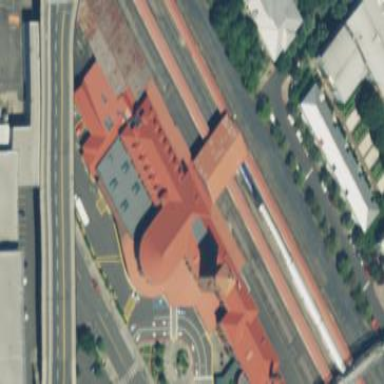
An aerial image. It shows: Train station building with hipped roof.